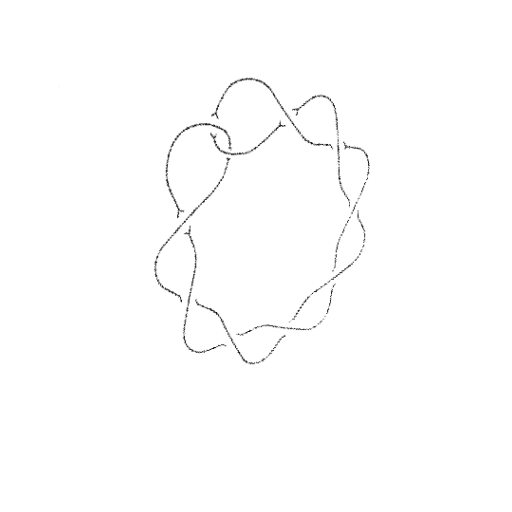
Crossing number: 10